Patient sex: M
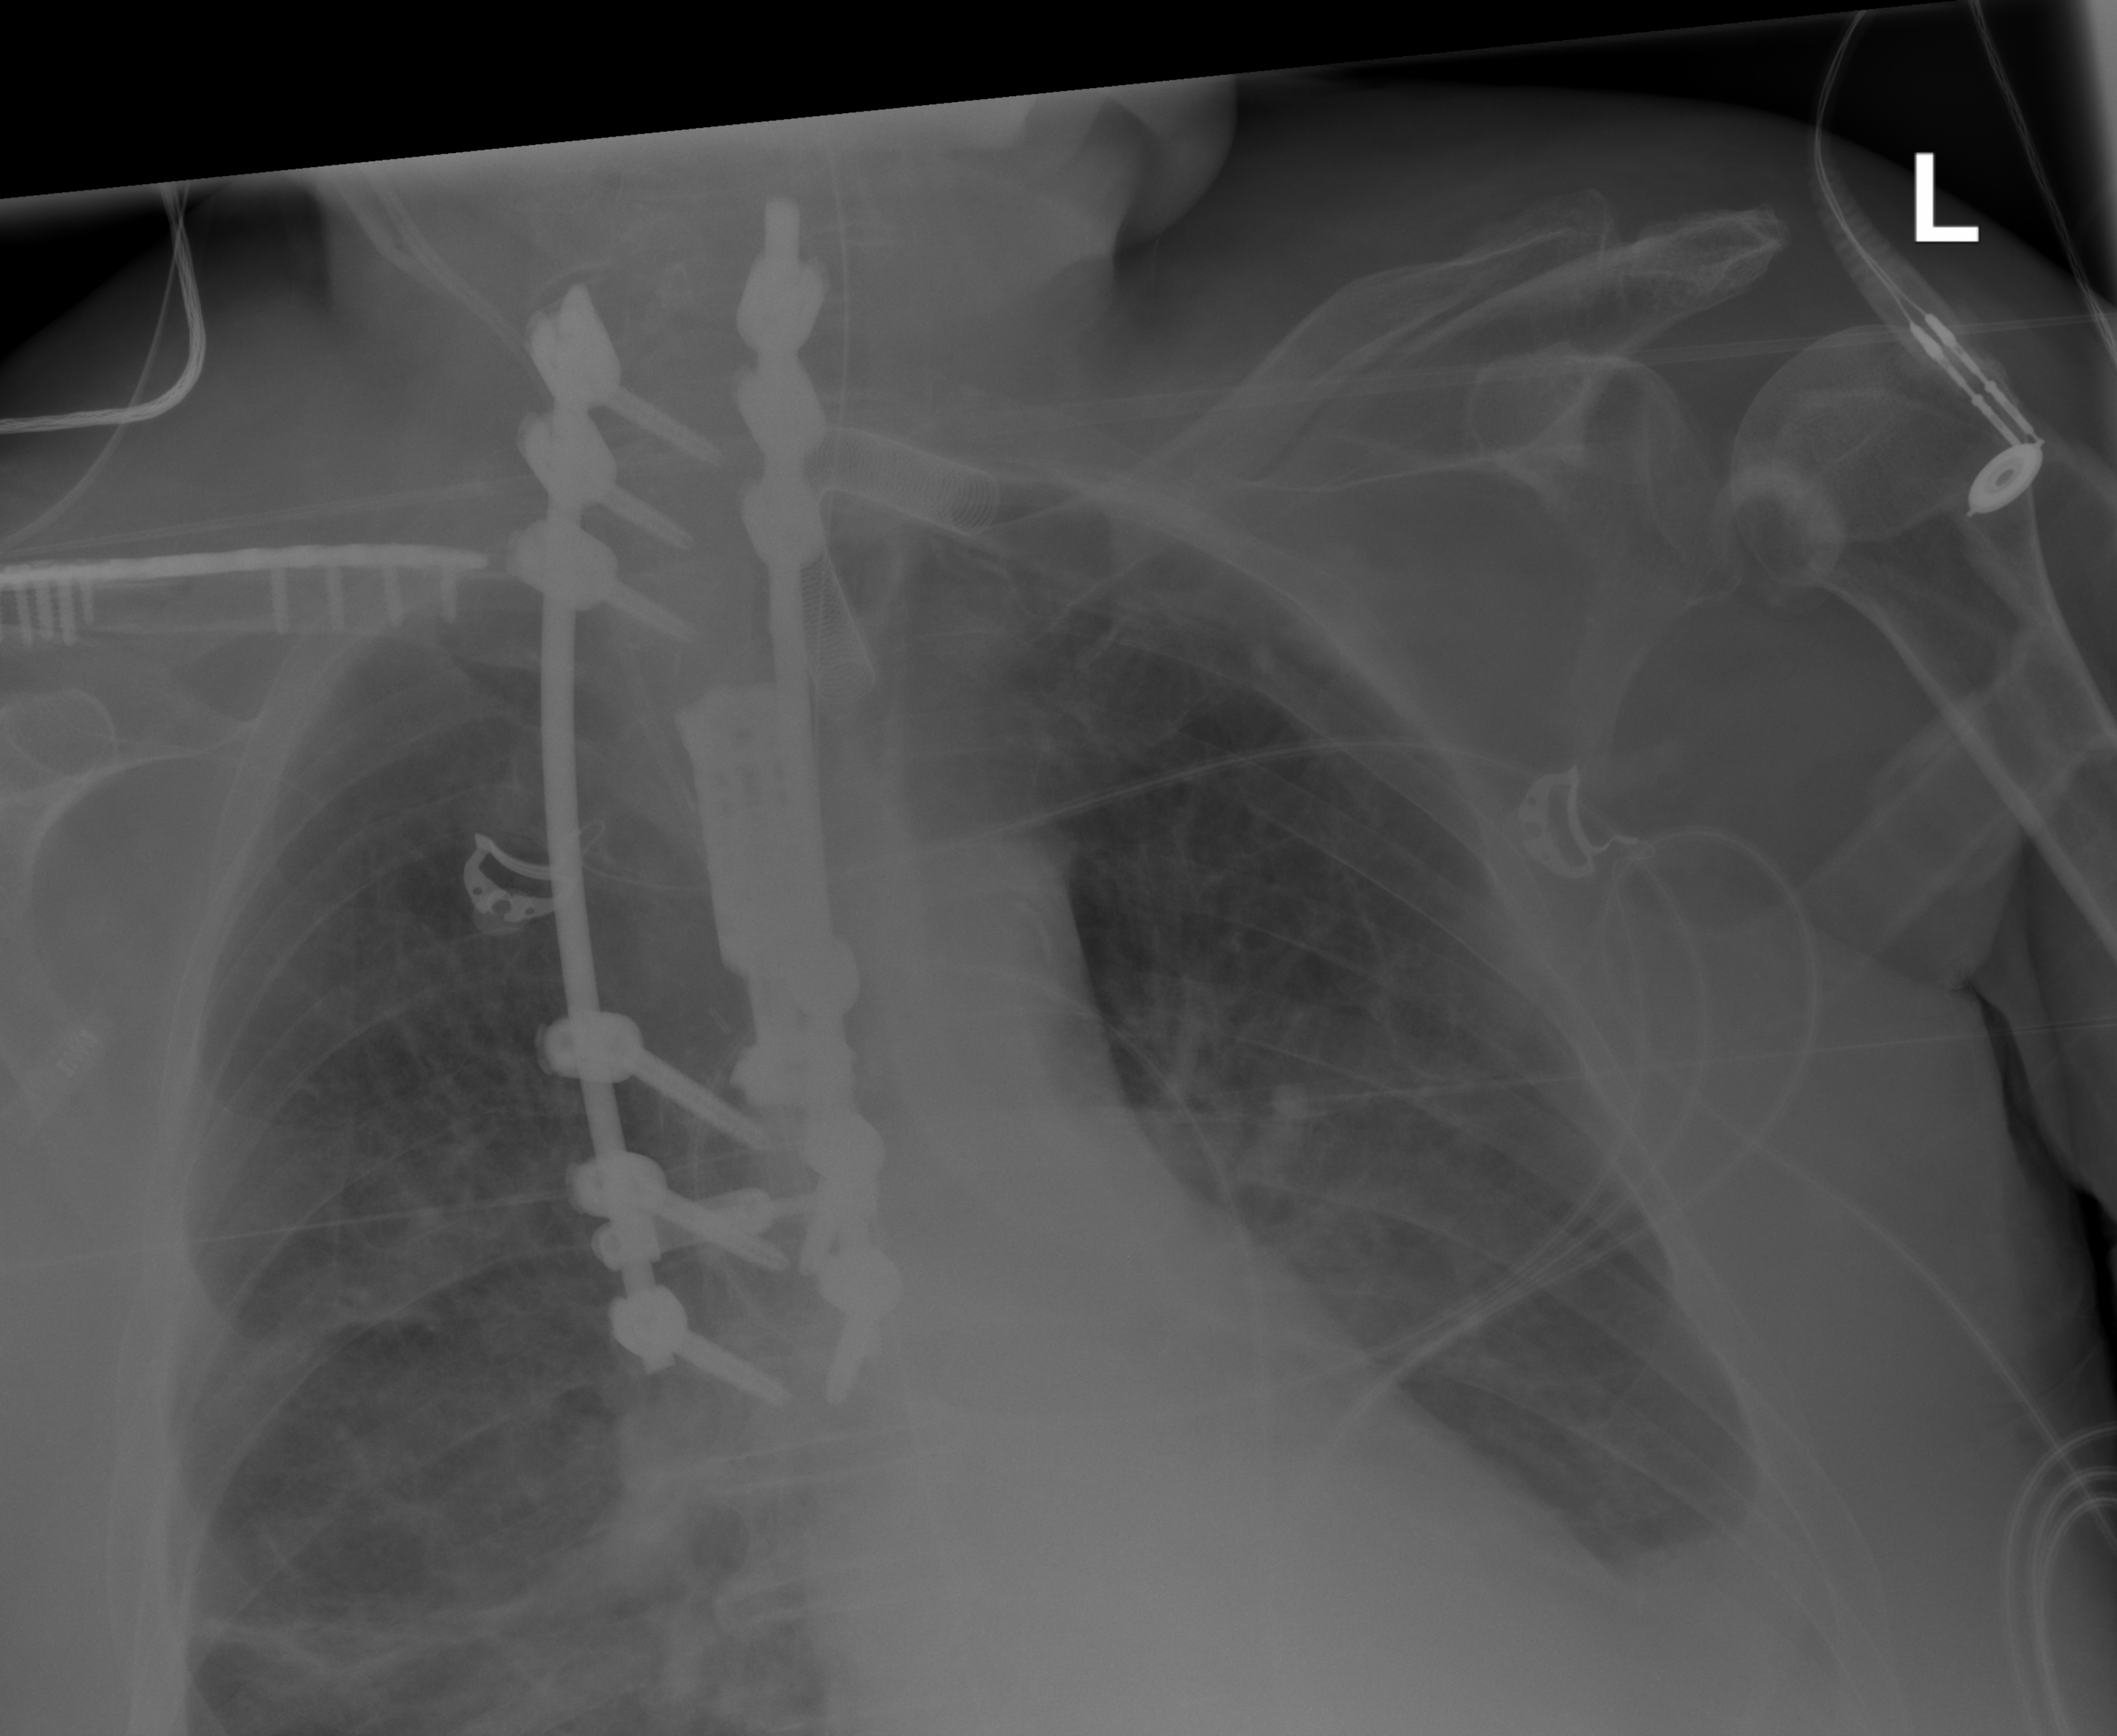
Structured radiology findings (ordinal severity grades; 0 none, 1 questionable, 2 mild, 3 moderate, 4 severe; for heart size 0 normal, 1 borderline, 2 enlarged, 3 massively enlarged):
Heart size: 0
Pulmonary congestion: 0
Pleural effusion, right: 2
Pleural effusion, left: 2
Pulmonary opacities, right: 2
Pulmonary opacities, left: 0
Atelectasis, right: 2
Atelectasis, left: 2